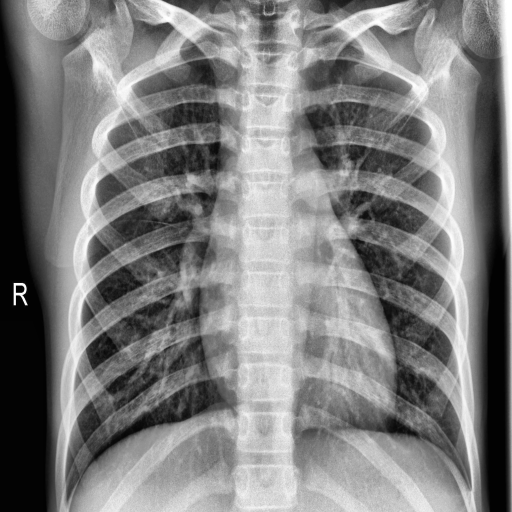
Finding: NORMAL